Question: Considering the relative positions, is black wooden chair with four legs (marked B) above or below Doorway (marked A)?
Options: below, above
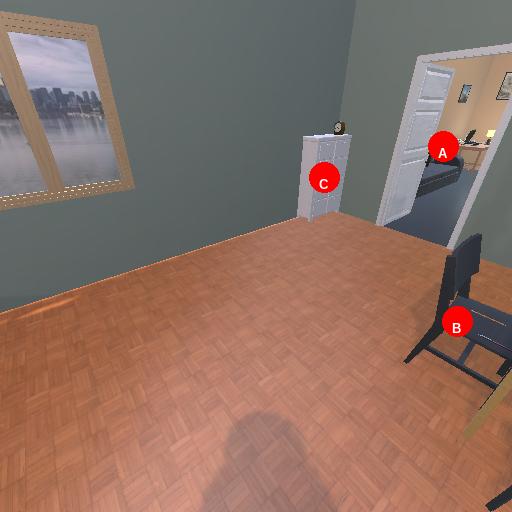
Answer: below